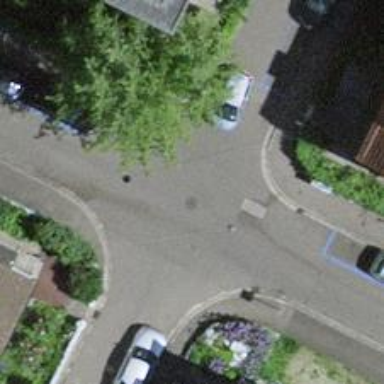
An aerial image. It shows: Residential road with asphalt surface. It has sidewalks on both sides and opposite cycleway.